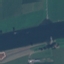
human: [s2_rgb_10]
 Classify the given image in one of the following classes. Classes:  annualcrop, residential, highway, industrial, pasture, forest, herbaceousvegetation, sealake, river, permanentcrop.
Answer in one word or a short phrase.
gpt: River